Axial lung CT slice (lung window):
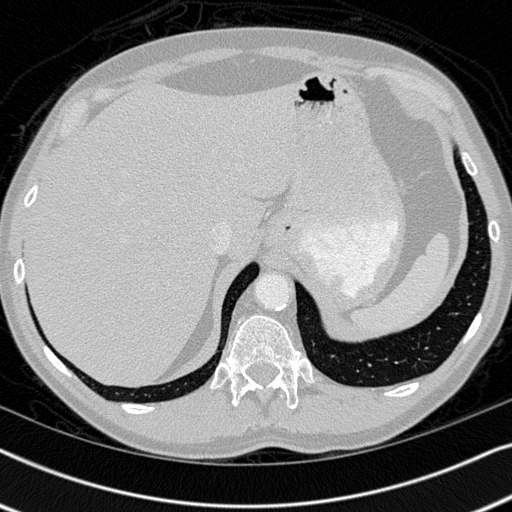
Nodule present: no